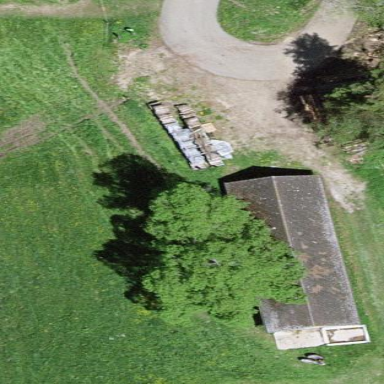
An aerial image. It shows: Farmyard area.